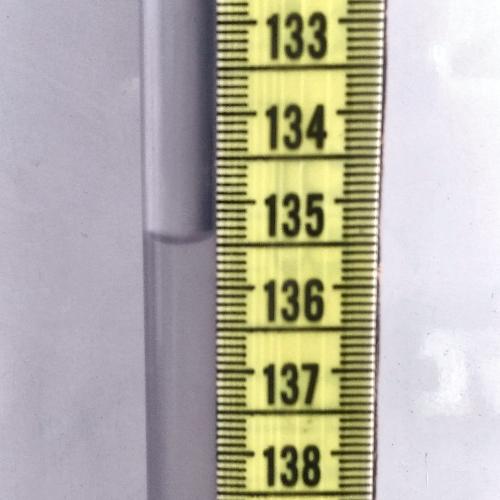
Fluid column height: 135.4 cm